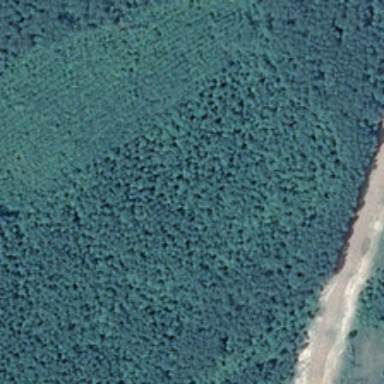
Dense forests and vast .